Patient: sex M, age 76
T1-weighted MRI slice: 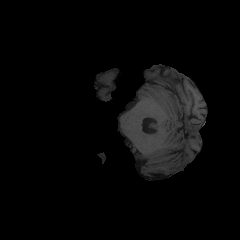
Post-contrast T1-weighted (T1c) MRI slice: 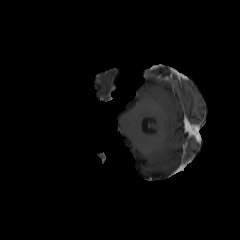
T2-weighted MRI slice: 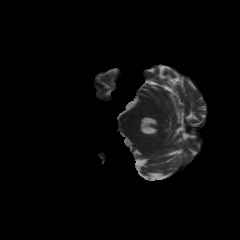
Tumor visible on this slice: no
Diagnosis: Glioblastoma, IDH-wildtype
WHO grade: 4